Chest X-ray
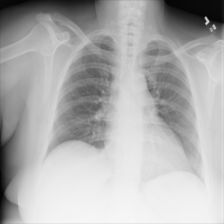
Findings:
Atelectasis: negative
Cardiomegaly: negative
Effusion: negative
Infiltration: negative
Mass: negative
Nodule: negative
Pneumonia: negative
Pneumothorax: negative
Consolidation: negative
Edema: negative
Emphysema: negative
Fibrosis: negative
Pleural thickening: negative
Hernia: negative